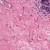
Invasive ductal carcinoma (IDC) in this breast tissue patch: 0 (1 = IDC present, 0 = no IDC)